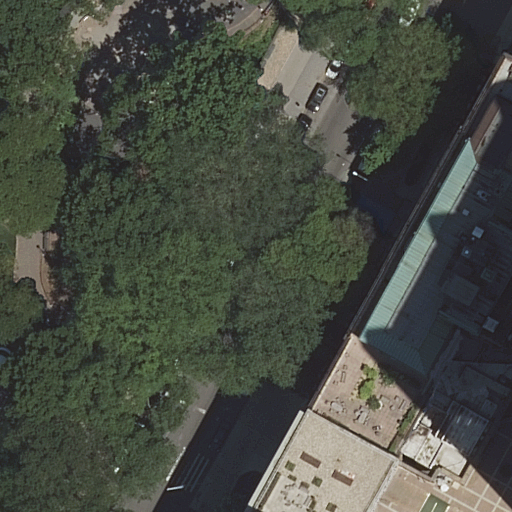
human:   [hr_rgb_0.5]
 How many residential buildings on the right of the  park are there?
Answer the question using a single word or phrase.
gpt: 1

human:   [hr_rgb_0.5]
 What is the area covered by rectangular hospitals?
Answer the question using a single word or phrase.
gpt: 0m2

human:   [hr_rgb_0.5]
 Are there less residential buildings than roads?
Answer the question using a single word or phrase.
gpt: yes

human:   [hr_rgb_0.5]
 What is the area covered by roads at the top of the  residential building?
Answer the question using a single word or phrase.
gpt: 0m2

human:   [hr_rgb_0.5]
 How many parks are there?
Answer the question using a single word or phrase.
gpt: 1

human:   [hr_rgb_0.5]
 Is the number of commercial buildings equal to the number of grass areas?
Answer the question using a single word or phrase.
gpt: no

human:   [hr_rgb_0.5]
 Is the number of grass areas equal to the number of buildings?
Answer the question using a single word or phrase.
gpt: no

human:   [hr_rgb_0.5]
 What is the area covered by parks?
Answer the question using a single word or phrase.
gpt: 10631m2

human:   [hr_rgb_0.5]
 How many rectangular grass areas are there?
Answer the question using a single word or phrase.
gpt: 0

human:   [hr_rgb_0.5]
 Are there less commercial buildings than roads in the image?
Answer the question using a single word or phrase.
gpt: yes

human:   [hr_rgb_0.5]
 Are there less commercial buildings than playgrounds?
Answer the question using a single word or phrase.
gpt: yes

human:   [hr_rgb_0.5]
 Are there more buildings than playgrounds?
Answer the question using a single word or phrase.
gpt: yes

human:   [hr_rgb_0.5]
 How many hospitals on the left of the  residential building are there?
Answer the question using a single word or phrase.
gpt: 0

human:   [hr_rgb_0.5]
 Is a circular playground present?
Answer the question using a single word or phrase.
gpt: no

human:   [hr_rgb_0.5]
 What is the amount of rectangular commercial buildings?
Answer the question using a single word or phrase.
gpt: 0

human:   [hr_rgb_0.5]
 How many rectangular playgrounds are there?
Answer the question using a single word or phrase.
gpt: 1

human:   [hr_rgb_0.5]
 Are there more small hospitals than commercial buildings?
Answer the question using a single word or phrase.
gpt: no

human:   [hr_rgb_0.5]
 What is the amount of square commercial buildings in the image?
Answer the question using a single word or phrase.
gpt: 0

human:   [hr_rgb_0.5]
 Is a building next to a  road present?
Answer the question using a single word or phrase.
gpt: yes

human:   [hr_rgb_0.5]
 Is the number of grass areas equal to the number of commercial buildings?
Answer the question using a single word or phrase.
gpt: no

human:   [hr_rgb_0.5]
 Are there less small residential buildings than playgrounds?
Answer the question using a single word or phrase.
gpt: yes

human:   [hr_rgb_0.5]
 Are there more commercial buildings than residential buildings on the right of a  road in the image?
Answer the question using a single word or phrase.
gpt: no

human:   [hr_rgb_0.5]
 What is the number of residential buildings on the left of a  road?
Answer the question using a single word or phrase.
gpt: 0

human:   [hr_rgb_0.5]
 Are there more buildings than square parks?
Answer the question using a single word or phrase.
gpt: yes

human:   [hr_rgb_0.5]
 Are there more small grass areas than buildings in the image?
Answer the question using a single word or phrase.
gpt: no

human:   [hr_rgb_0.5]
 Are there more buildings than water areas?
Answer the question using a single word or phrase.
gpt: yes

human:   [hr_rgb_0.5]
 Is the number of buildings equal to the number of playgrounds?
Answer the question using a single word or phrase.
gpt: no

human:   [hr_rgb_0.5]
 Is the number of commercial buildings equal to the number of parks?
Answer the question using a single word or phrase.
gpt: no

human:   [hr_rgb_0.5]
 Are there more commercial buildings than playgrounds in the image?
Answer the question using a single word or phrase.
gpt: no

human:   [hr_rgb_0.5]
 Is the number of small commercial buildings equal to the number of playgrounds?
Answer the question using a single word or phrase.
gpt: no

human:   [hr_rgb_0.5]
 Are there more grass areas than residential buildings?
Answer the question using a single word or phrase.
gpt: no

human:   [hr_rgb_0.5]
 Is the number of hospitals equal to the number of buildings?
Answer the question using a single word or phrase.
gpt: no

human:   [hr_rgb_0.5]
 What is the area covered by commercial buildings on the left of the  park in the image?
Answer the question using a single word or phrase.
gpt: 0m2

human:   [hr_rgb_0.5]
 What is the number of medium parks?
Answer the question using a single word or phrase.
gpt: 0

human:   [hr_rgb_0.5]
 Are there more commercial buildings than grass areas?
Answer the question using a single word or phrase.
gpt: no

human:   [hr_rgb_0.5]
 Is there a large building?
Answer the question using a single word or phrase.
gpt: yes